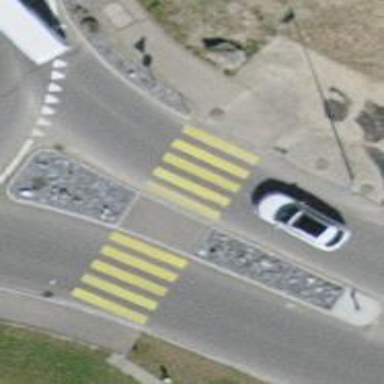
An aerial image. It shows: Uncontrolled zebra crossing with pedestrian island.